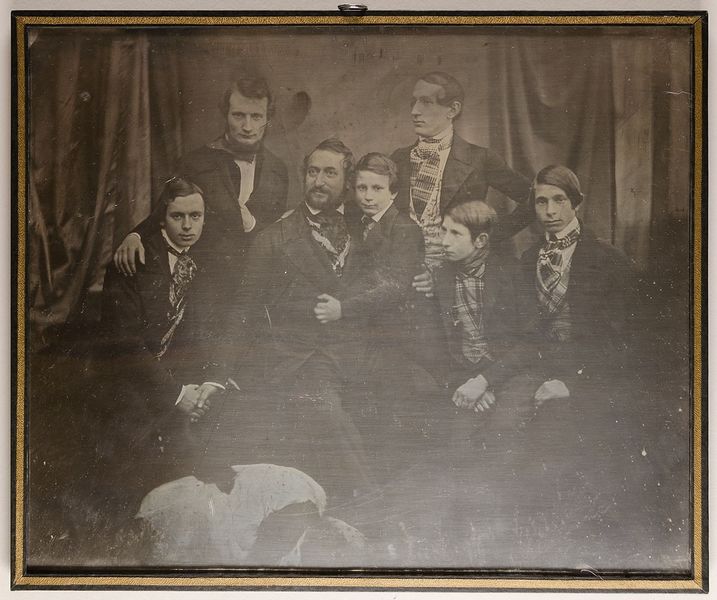
Titel: Ein Vater mit seinen sechs Söhnen
Künstler: Hermann Biow
Standort: Hamburg
Institution: Museum für Kunst und Gewerbe Hamburg
Schlagwörter: mann, gruppenportrait, portrait, figur, vater, junge, foto, fotografie, photographie, photo, sohn, lichtbild, jugendlicher, daguerreotypie, bildwerke, angewandte und bildende kunst, hessische systematik, porträt, porträtfotografie, porträtphotographie, gruppenporträt